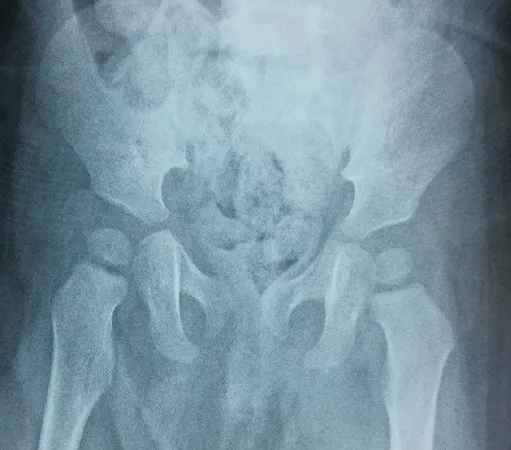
Radiological appearance after 2 years of decline: no evidence of necrosis or changes of the femoral head.
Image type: radiology (x_ray)